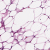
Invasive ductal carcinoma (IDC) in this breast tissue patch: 0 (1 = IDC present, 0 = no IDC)